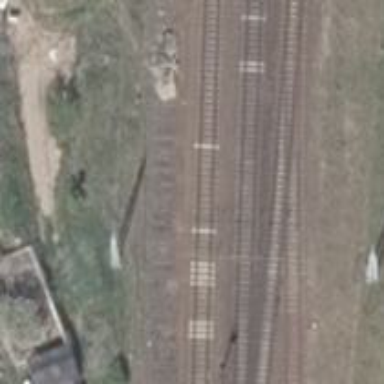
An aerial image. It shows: Abandoned railway yard is depicted.